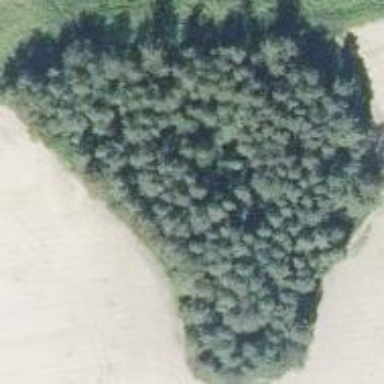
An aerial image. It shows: Forest area.